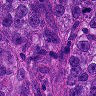
Metastatic tissue present: yes